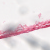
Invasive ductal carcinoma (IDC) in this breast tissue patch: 0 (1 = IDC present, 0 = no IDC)